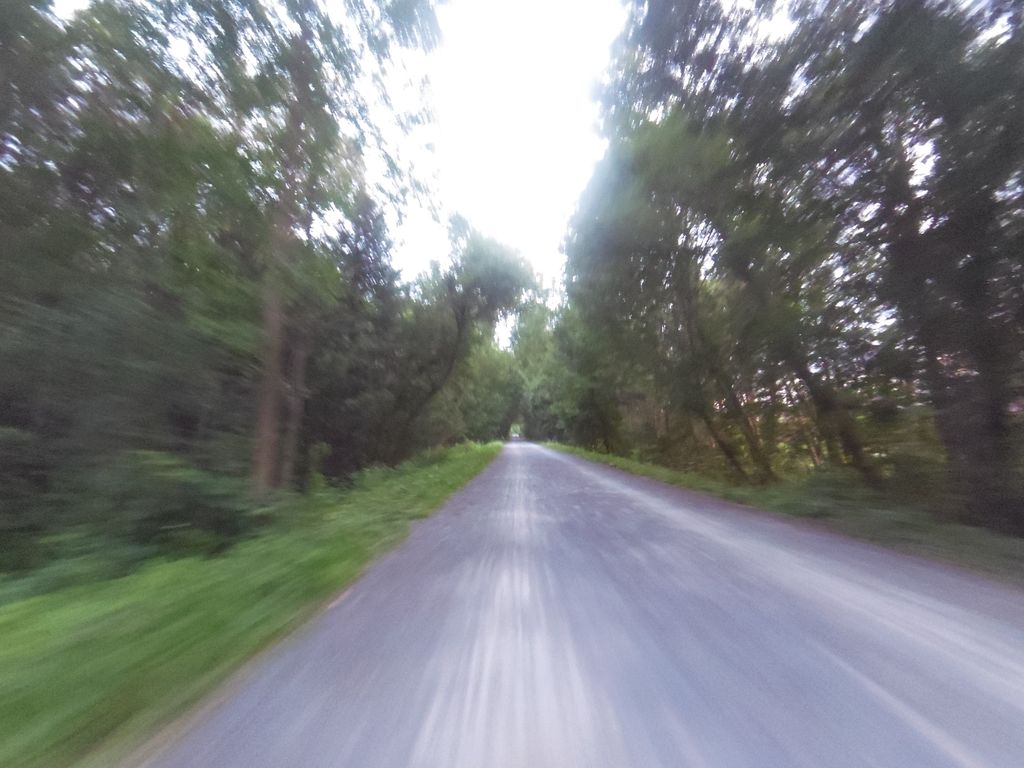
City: ottawa-gatineau